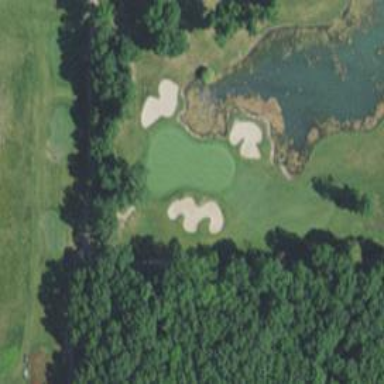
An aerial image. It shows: View of golf hole.